一年级 · 算术
找规律, 填一填。

| 30 | 40 |
| :--- | :--- | :--- | :--- | :--- | :--- | :--- | :--- | :--- |
| 10 | 20 | | 5 | 6 |
| :--- | :--- | :--- | :--- |
| 4 | 5 | | 7 | 8 |
| :--- | :--- | :--- | :--- |
|  | 9 | | 7 | 22 |
| :--- | :--- | :--- |
| 40 | 30 | | 4 | 60 |
| :--- | :--- |
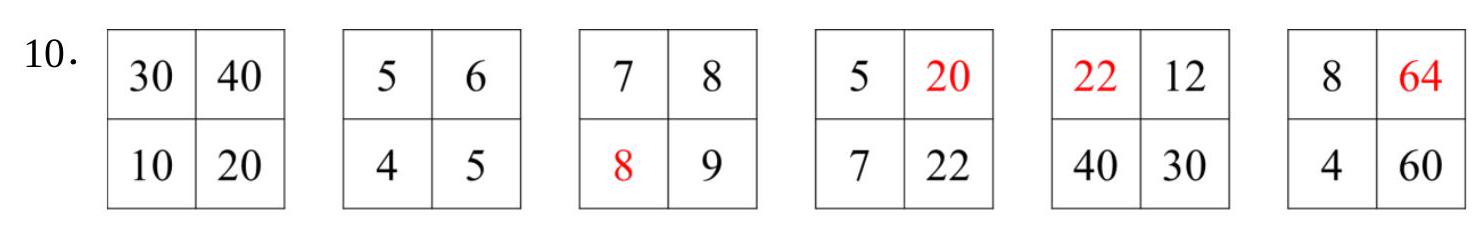
答案: 详解